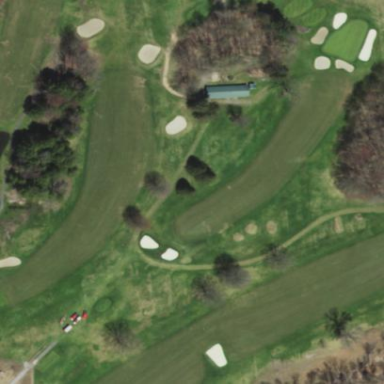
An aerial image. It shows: Rough area in golf course.